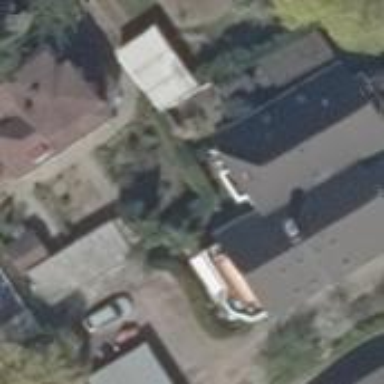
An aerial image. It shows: Detached building.